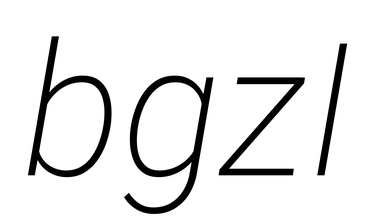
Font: Roboto-Italic_ExtraLight_Italic